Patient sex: M
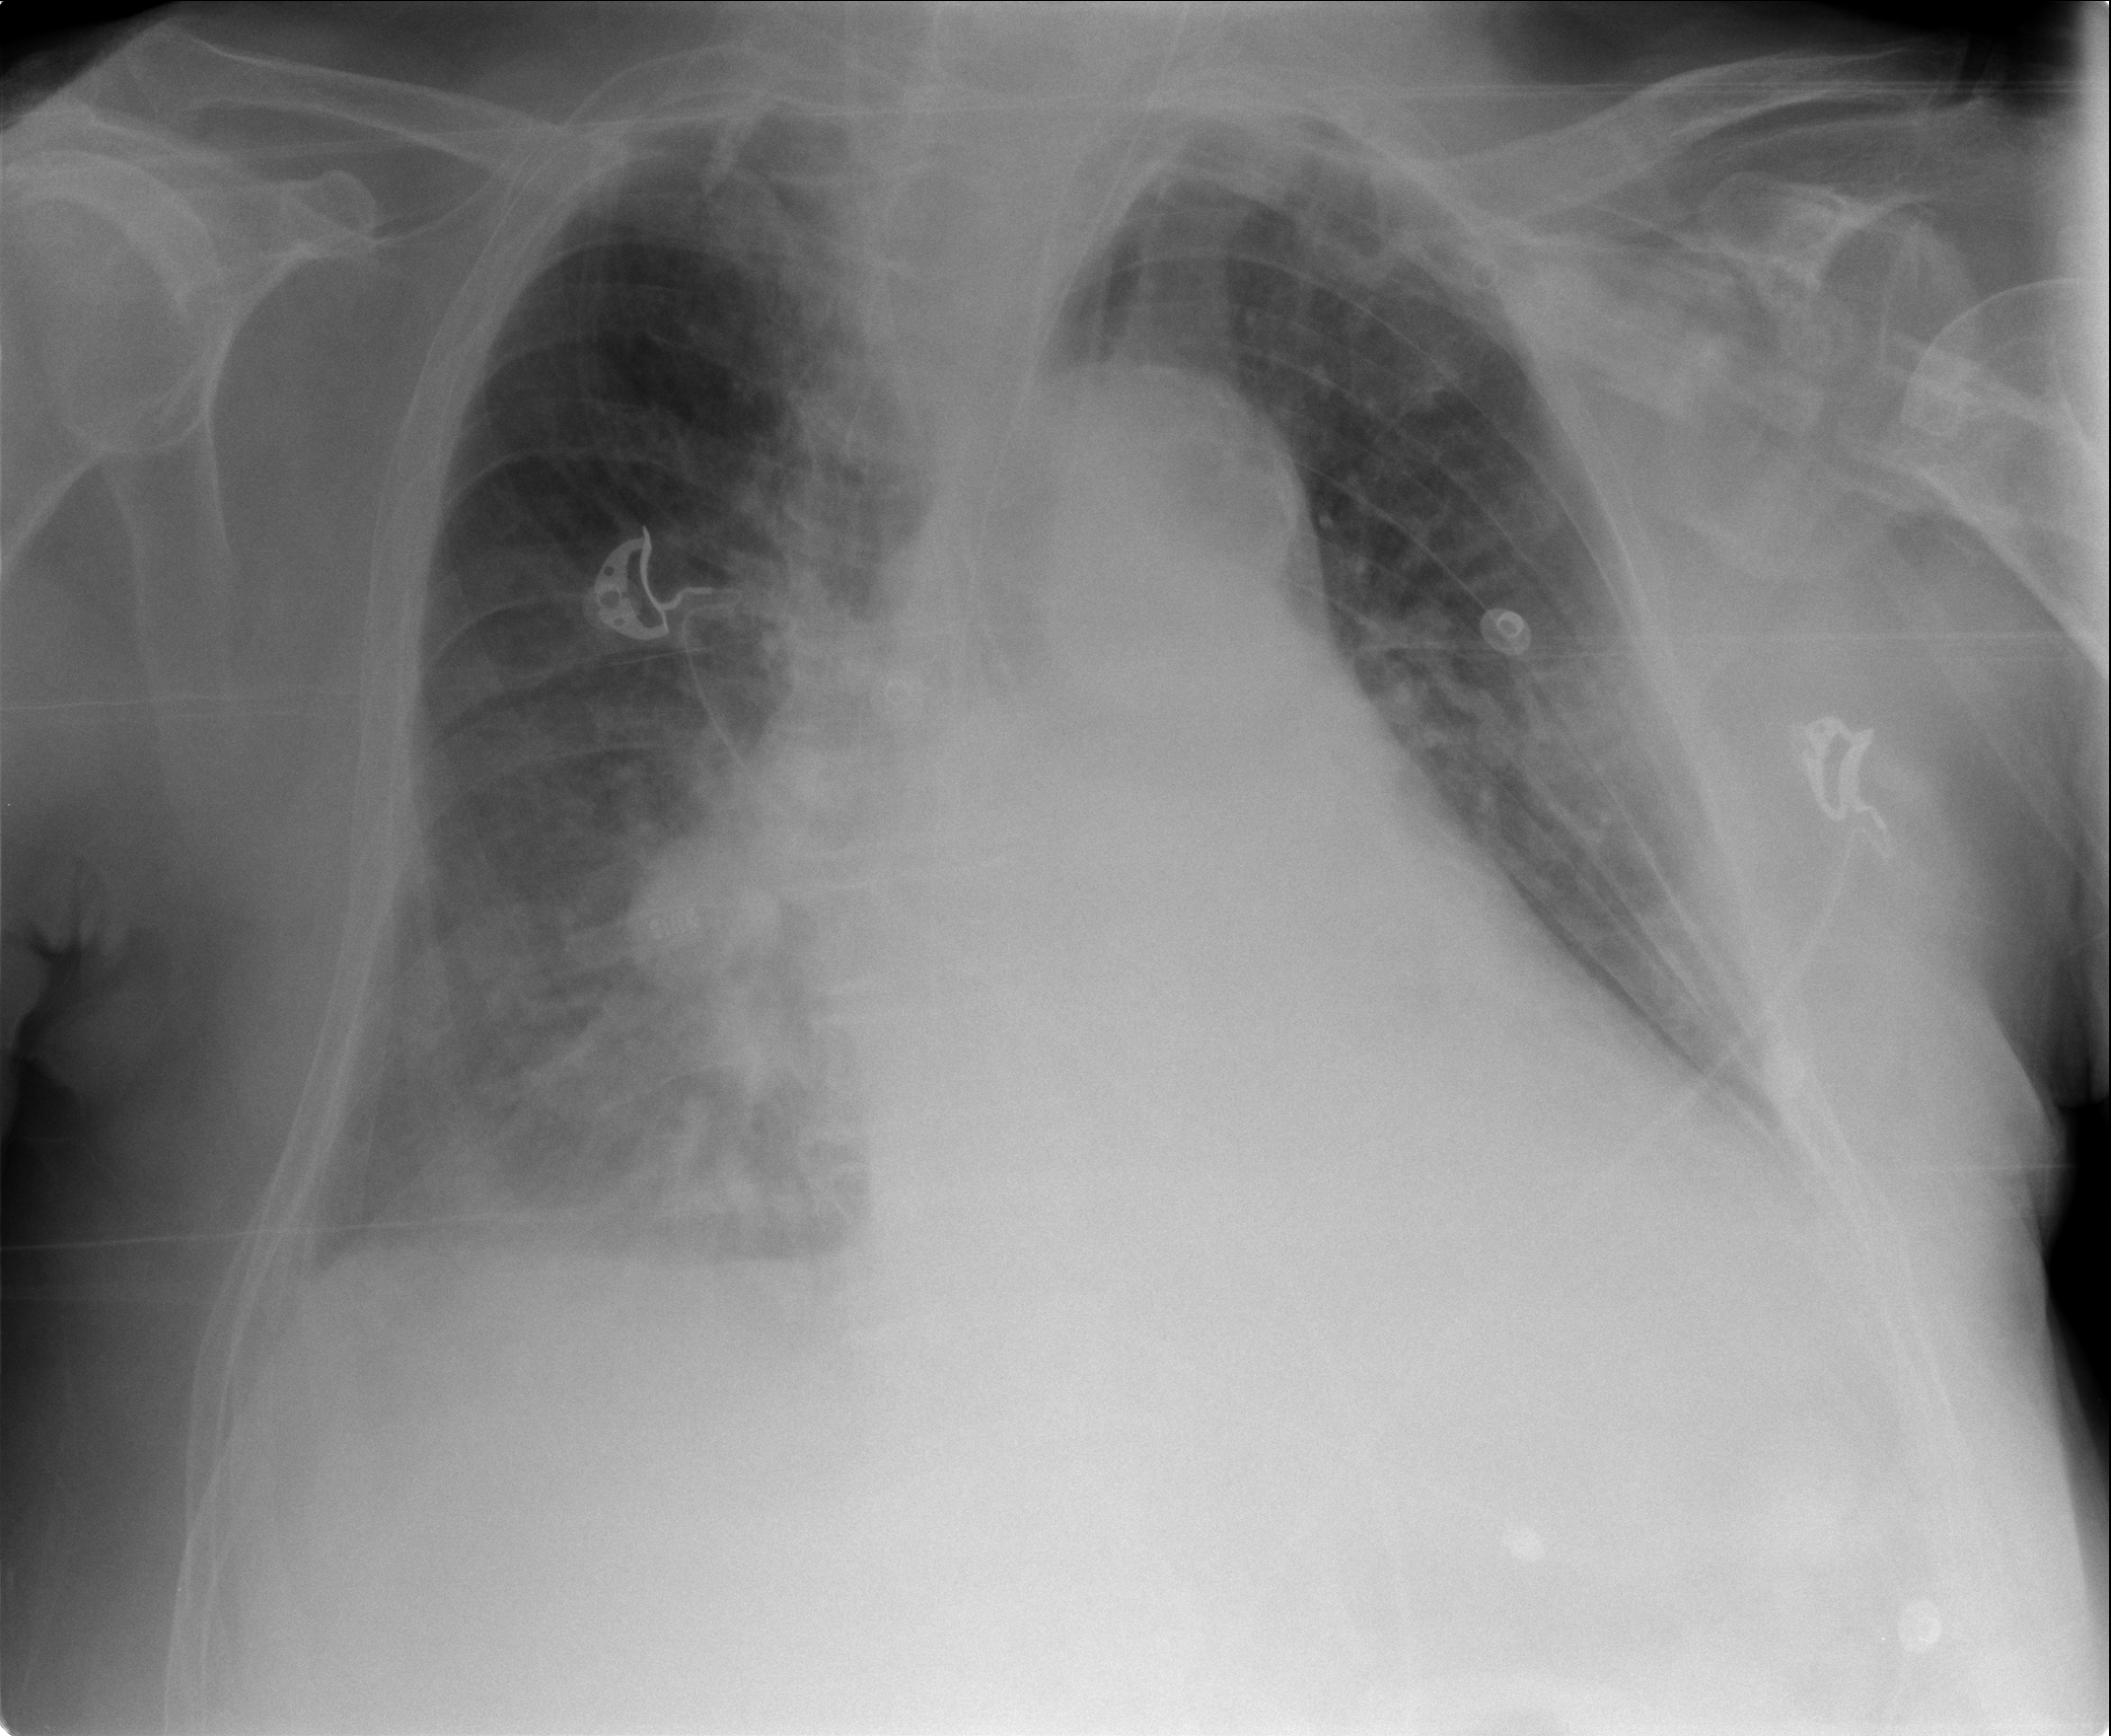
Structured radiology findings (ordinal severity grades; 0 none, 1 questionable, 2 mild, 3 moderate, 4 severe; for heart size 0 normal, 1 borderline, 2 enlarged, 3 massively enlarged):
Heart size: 2
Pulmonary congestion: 3
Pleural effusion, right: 2
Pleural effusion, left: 2
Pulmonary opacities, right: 2
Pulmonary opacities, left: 0
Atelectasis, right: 2
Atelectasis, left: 2